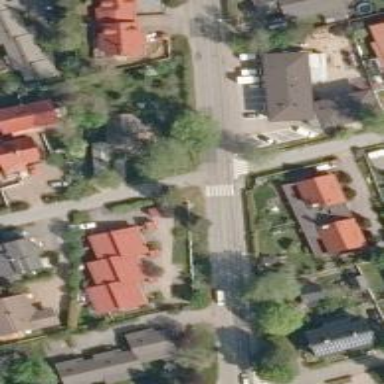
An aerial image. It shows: Footway along the road.